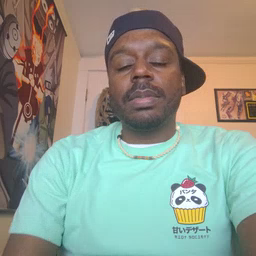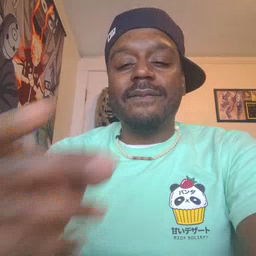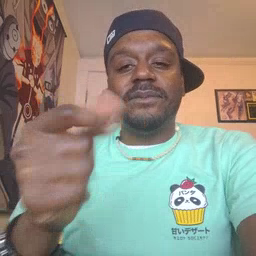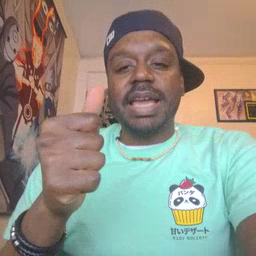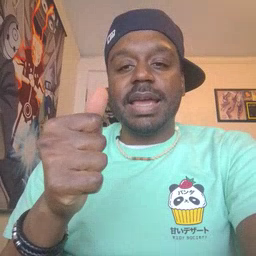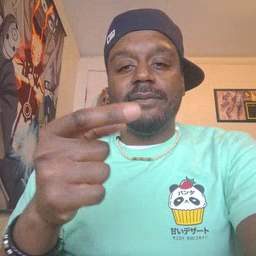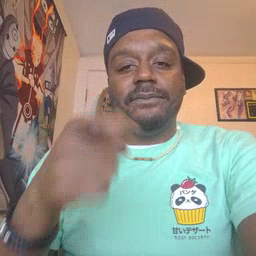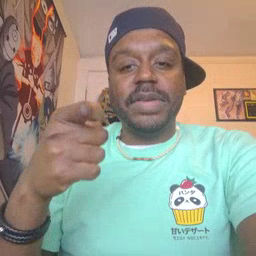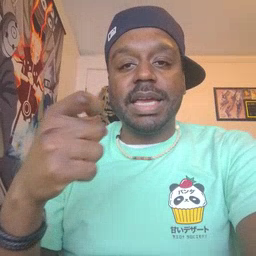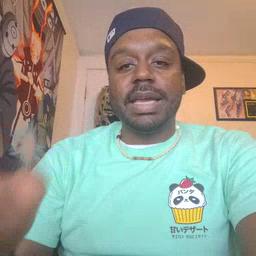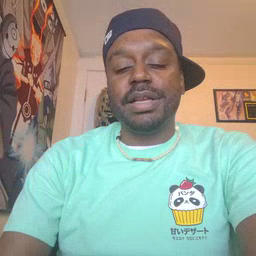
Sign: fast